Question: I have created a registration form which takes inputs username, email, password, and image. If user wants to edit his profile, I add all values in inputs and user can submit form again. But when he click on update button the image should be uploaded automatically and not empty. On my end it is empty. You can see in the image that user want to update Info but can't see the uploaded image. Other info was retrieved.
my front end screenshot:

I tried to show the image using src attribute but this isn't going to work. Please let me know how I can achieve this.
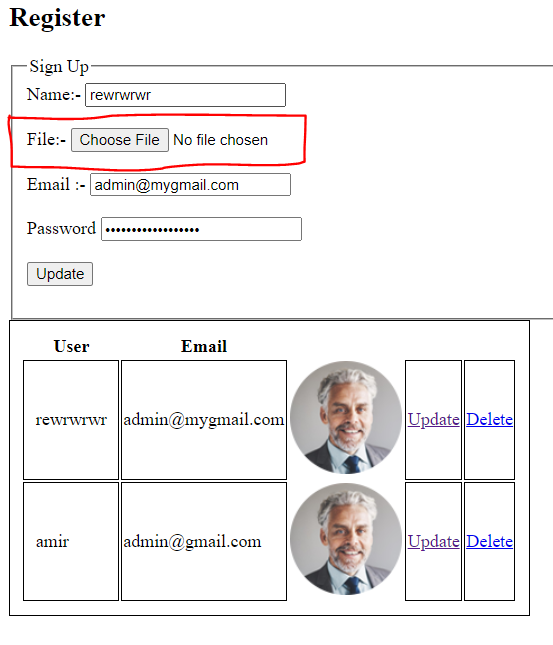
Answer: A file input can only select from the local filesystem, so you can't pre-populate it with something from the server.
Use an '<img' tag to display existing images from the server.
For example, in your HTML form:
'''
File:-
<input type="file" name="image"><br><br>
<input type="hidden" name="old_image" value="<?php echo $row['images'] ?>">
<img src="<?php echo "files/images/".$row['images']; ?>">
'''